Question: I tried to create On-screen keyboard.

Here i want to bind the button content, which textbox has the cursor.
'''
public partial class current_cursor : Window
{
public current_cursor()
{
this.InitializeComponent();
}
private void btn_a_Click(object sender, RoutedEventArgs e)
{
txt_diplay_1.Text += btn_a.Content;
}
}
'''
with above code i can only bind the button content in first textbox.
but i can't bind the value in another textbox.
please help me.
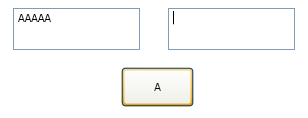
Answer: This is the implementation in WPF:
'''
<TextBox Height="23" Margin="30,28,128,0" Name="textBox1" VerticalAlignment="Top" GotFocus="textBox1_GotFocus" />
<TextBox Height="23" Margin="58,86,100,0" Name="textBox2" VerticalAlignment="Top" GotFocus="textBox2_GotFocus"/>
'''
'''
Control ctrl = null;
private void button1_Click(object sender, RoutedEventArgs e)
{
if (ctrl != null)
{
TextBox tb = ctrl as TextBox;
tb.Text += Convert.ToString(button1.Content);
}
}
private void textBox2_GotFocus(object sender, RoutedEventArgs e)
{
ctrl = (Control)sender;
}
private void textBox1_GotFocus(object sender, RoutedEventArgs e)
{
ctrl = (Control)sender;
}
'''